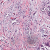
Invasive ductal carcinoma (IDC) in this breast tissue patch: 1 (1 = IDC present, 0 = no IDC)